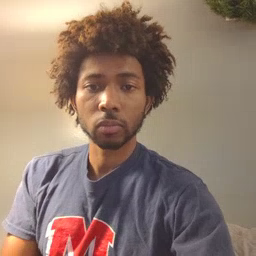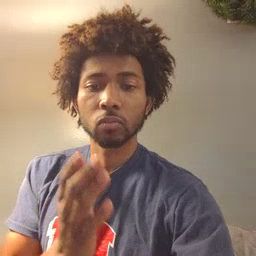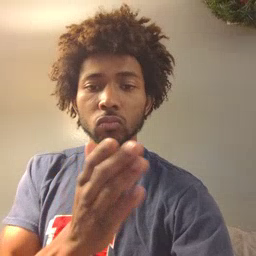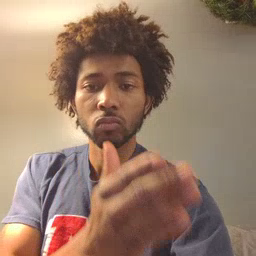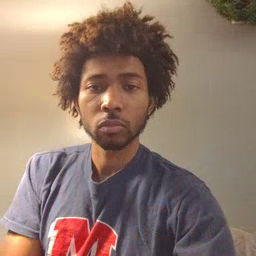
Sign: boat